Question: Which service?
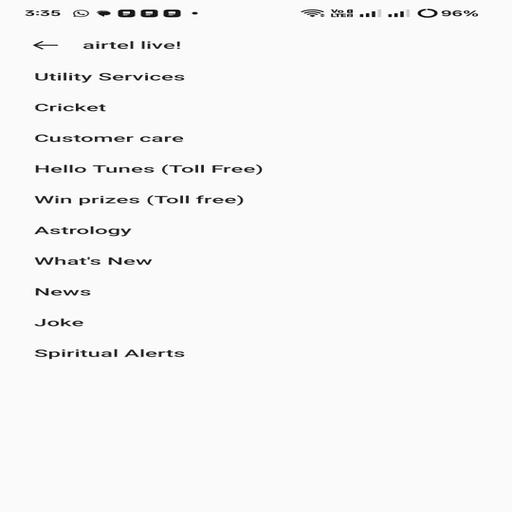
Answer: Utility Services